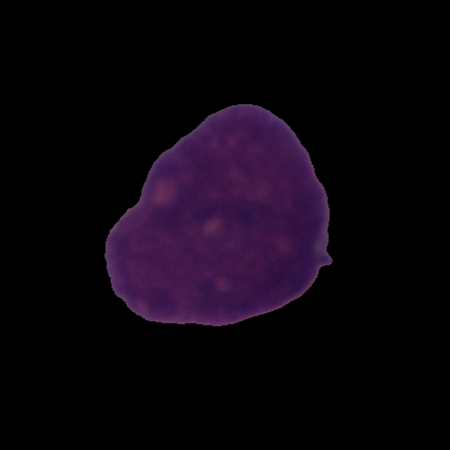
Label: cancer